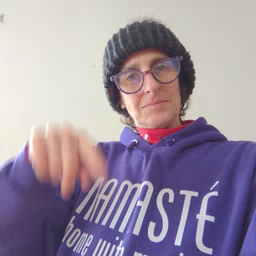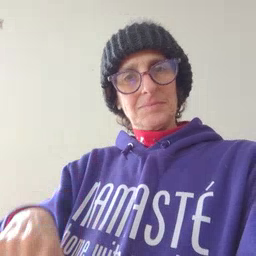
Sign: story